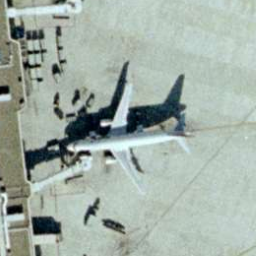
Label: airplane